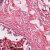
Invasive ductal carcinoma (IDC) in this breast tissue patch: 0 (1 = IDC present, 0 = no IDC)